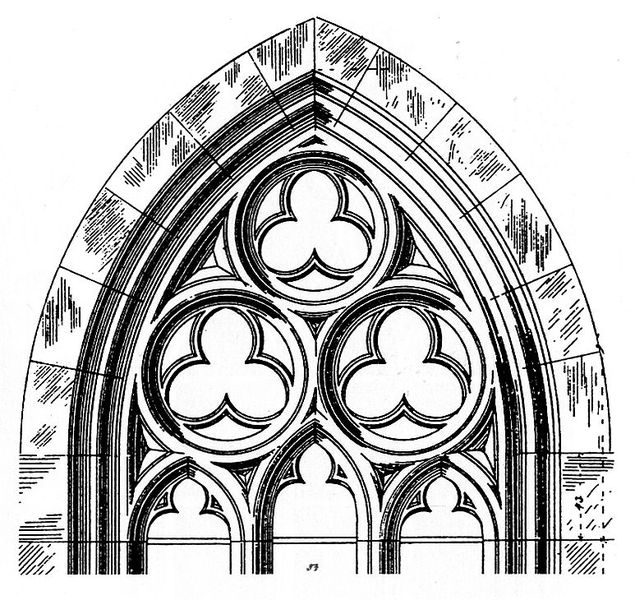
Titel: Dominikanerkirche, Stetten/Hechingen
Schlagwörter: blume, fenster, schwarz, skizze, zeichnung, muster, architektur, spitze, stein, steine, kirche, blatt, gotik, kreis, rund, ansicht, bogen, studie, giebel, mauer, graphik, detail, striche, oben, tusche, kloster, dom, scheiben, form, druck, schraffur, schwarzweiß, kreise, gotisch, spitzbogen, spitzbögen, mittelalter, plan, gothik, sakral, klee, rosetten, lanzettfenster, architekturzeichnung, steinquader, dreipaß, kirchenfenster, spitzbogenfenster, technisch, köln, spitzfenster, fischblase, fischblasen, architekturriss, 1350, 3teilig, spizubogenfenster, schwarz-.weiss, scvhwarz-weiss, liegender dreipass